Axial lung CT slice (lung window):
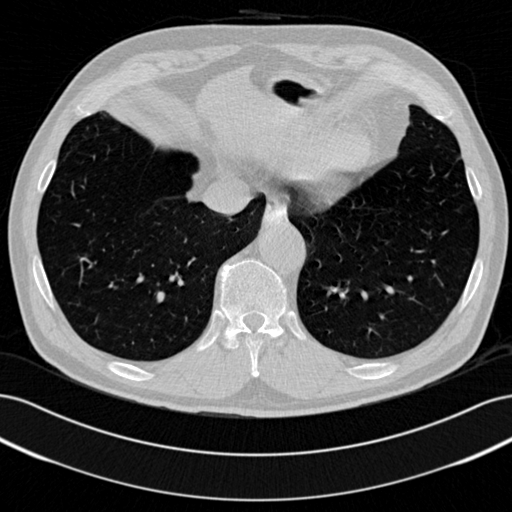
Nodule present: no